Question: I'm writing a SQL batch script file and for some reason, I'm getting some strange characters for the single quote
> '
Here is an example of what I wrote:
'''
DESC Cost_table;
INSERT INTO Cost_table VALUES ('US Mail',2,20,25,20,2);
INSERT INTO Cost_table VALUES ('Fly By Night',10,100,150,5,10);
'''
The result in the code when it runs, looks like this:

Anyone know how to fix this? Any help would be greatly appreciated.
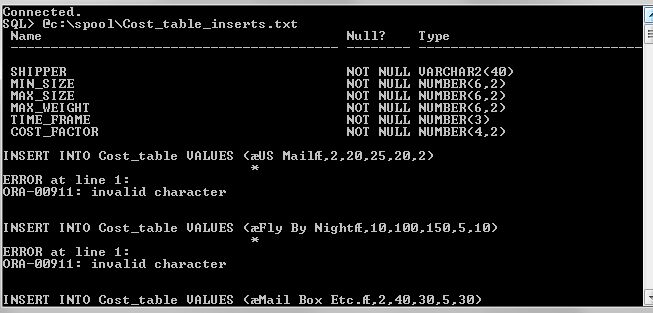
Answer: Those are single quotes that I see in your queries. Change
'''
DESC Cost_table;
INSERT INTO Cost_table VALUES ('US Mail',2,20,25,20,2);
INSERT INTO Cost_table VALUES ('Fly By Night',10,100,150,5,10);
'''
to
'''
DESC Cost_table;
INSERT INTO Cost_table VALUES ('US Mail',2,20,25,20,2);
INSERT INTO Cost_table VALUES ('Fly By Night',10,100,150,5,10);
'''
This <URL> provides information about the different types of quotation marks. The ones you are using are referred to as slanted/curved quotes.